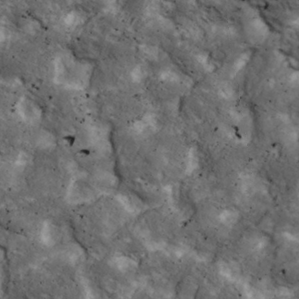
Label: non_frost